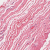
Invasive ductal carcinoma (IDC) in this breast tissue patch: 0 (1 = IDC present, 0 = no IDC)